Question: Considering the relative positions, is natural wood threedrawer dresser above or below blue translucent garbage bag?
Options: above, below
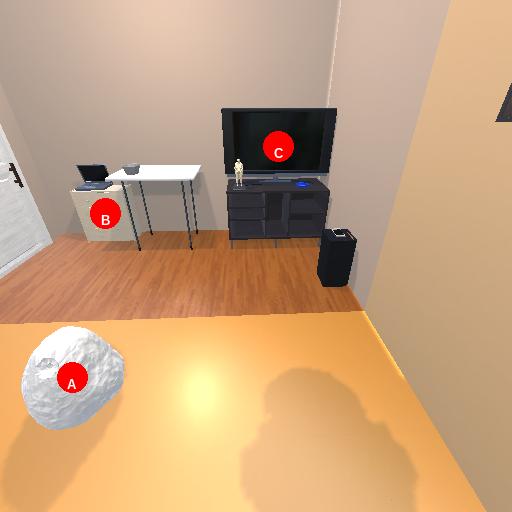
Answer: above